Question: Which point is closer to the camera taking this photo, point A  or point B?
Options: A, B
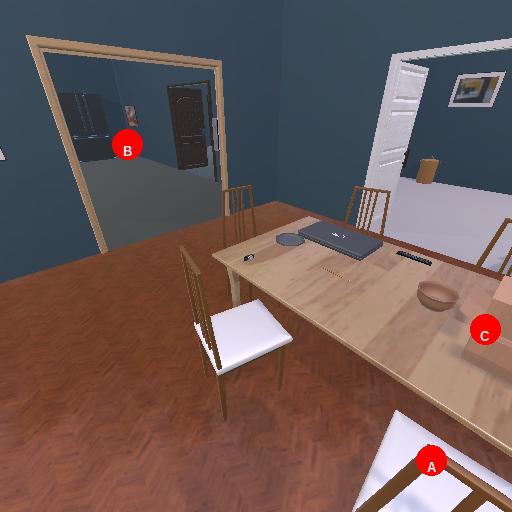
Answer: A